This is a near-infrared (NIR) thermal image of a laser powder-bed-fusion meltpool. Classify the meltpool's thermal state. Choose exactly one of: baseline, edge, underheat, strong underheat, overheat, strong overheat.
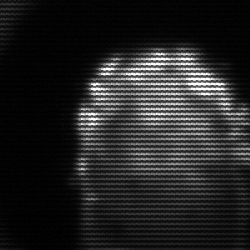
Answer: baseline